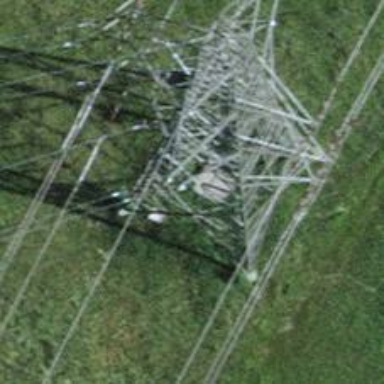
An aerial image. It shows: Lattice structure tower used for power distribution.